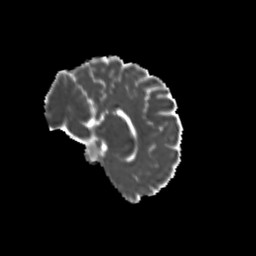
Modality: MD
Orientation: sagittal
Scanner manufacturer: siemens
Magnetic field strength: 3 T
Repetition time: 9.2 s
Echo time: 0.084 s